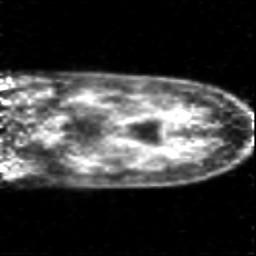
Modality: PET
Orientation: coronal
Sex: female
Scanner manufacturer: siemens